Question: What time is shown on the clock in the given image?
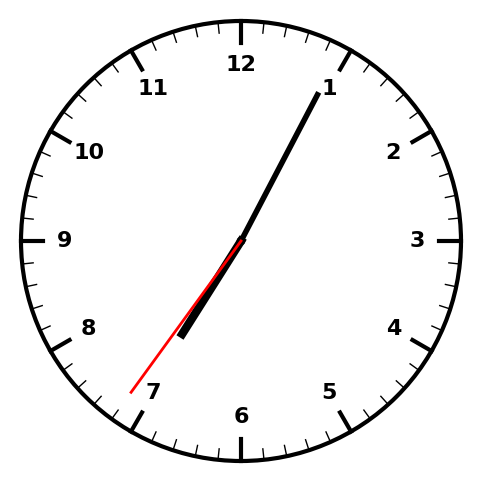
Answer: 07:04:36